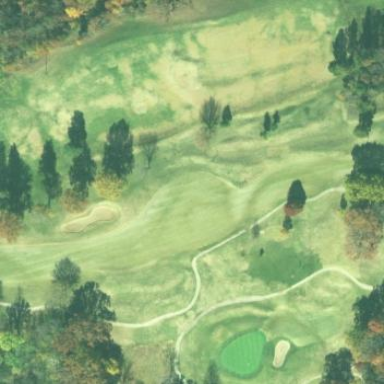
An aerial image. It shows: Grassy area designated as golf fairway.